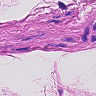
Metastatic tissue present: no